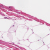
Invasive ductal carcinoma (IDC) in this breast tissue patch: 0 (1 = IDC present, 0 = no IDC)